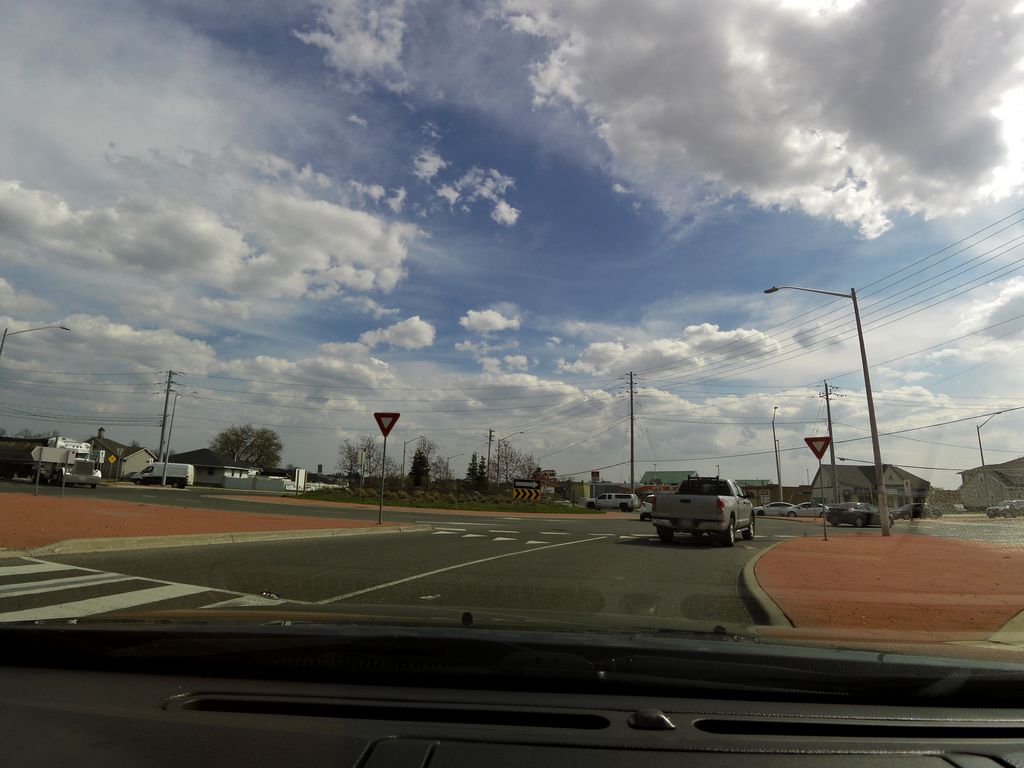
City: kitchener-waterloo